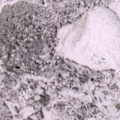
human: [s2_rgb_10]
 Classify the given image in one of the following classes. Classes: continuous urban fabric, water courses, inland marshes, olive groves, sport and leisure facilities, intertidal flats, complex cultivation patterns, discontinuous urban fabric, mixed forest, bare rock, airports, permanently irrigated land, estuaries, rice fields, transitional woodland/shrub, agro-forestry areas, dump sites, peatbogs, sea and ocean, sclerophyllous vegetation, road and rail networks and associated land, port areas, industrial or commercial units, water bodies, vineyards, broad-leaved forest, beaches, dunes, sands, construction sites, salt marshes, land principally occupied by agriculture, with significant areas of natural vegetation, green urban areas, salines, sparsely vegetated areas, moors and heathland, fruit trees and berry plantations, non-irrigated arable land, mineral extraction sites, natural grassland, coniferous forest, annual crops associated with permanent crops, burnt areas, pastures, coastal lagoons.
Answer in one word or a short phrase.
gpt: sea and ocean